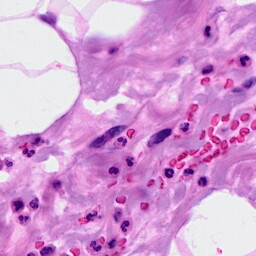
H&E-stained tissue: Breast